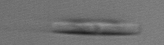
Label: pennate